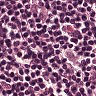
Metastatic tissue present: no